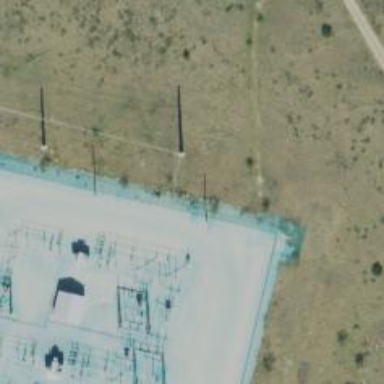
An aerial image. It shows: Power tower.